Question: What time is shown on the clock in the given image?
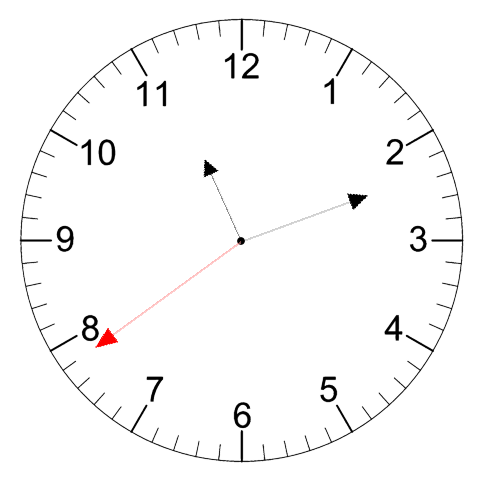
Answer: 11:11:39